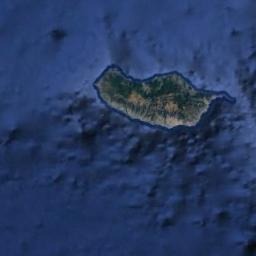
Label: island